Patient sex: M
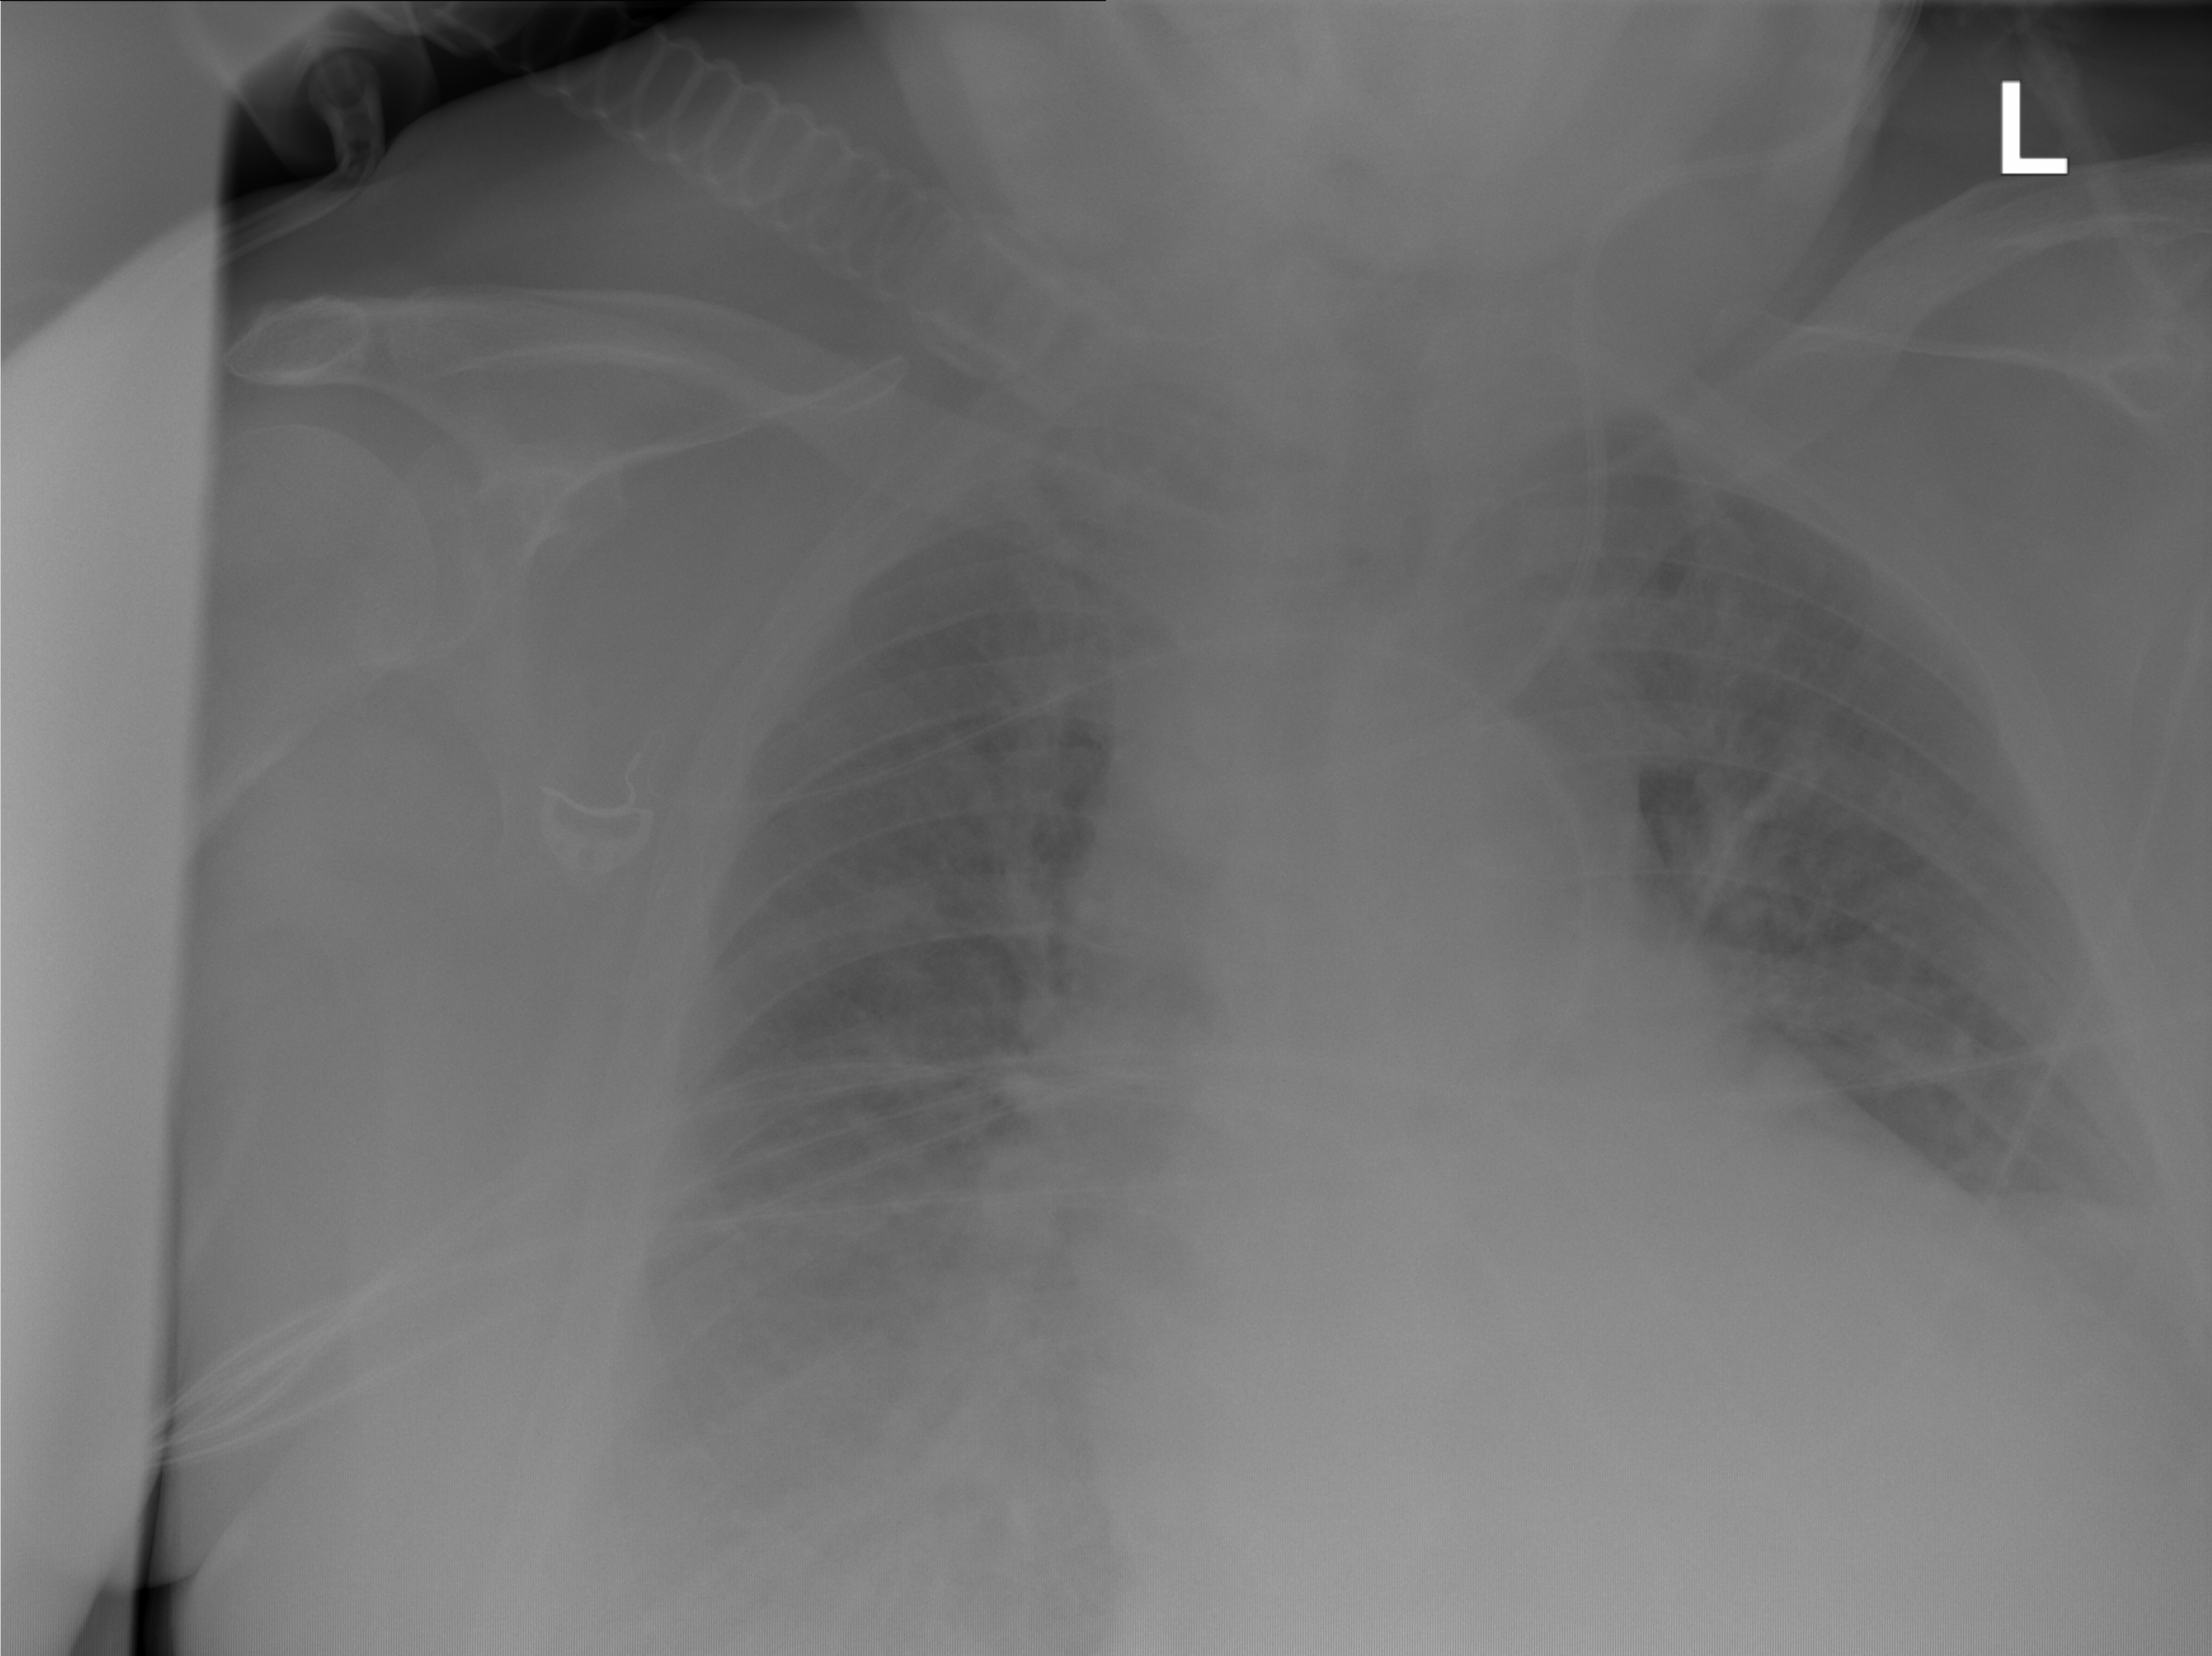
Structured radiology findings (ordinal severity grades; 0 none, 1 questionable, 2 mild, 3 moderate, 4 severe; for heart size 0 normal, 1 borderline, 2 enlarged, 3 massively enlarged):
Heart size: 2
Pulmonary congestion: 2
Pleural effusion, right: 2
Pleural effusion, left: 2
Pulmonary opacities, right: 0
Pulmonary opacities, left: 0
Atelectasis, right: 2
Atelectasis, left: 2